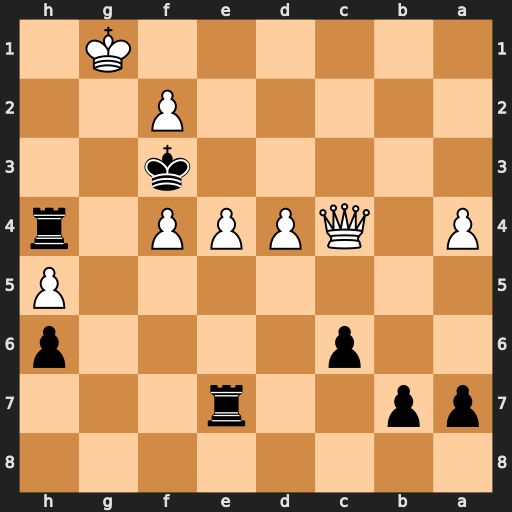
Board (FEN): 8/pp2r3/2p4p/7P/P1QPPP1r/5k2/5P2/6K1
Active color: b
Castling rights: -
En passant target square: -
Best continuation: Rg7+ Kf1 Rh1#